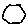
Label: hexagon